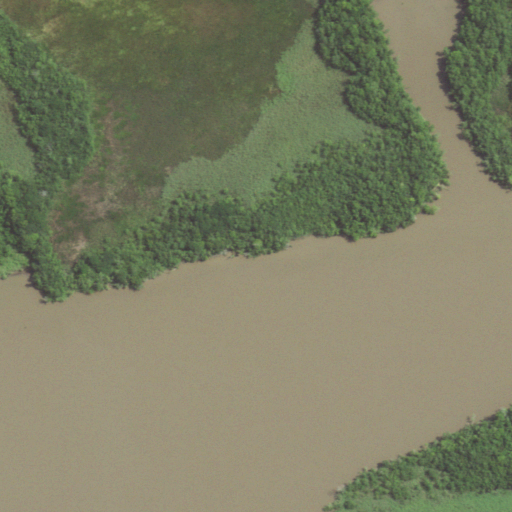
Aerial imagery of island in Louisiana named Gum Island containing herbaceous wetlands, open water, and woody wetlands